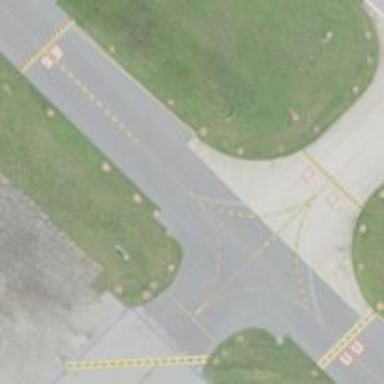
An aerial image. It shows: Image of taxiway at airport.